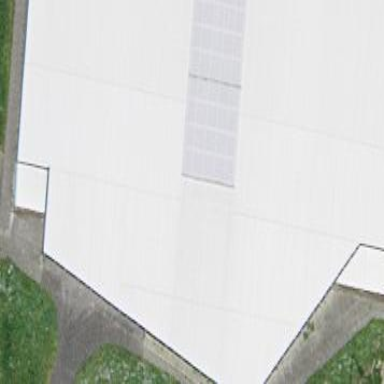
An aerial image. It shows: View of roof of building.